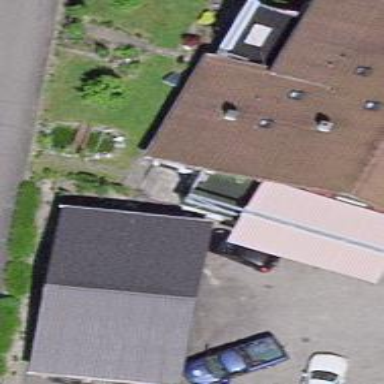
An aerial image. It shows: Building.